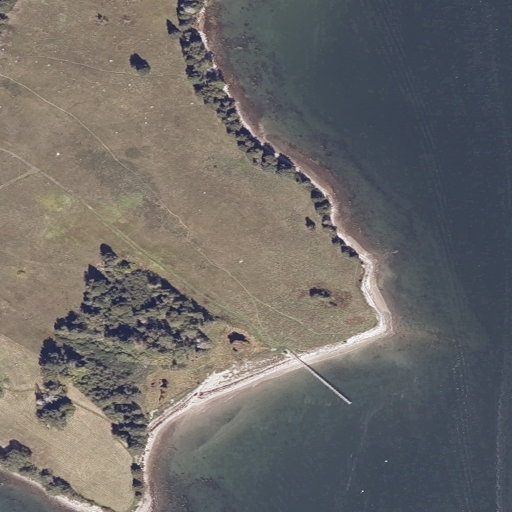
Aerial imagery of cape in Maine named Fernald Point containing grassland, open water, herbaceous wetlands, evergreen forest, low intensity development, and medium intensity development